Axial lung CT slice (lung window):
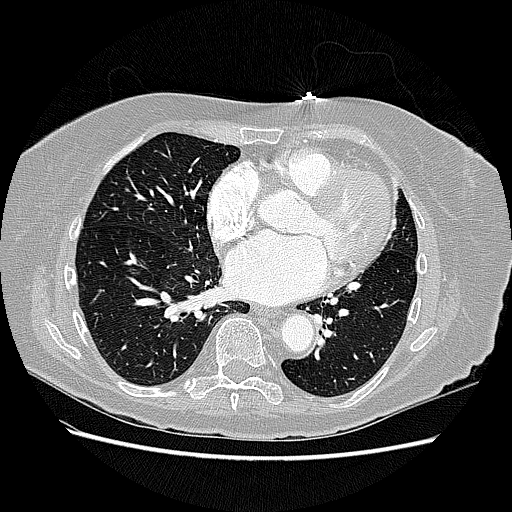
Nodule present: no